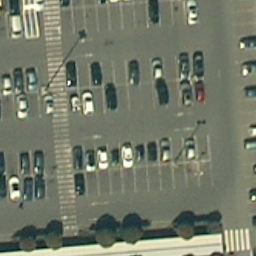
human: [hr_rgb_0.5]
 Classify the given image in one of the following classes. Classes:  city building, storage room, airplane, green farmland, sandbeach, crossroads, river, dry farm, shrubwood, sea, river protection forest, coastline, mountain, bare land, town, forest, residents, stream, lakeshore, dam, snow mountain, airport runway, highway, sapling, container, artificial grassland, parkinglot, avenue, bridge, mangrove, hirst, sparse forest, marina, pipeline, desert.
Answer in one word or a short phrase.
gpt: parkinglot